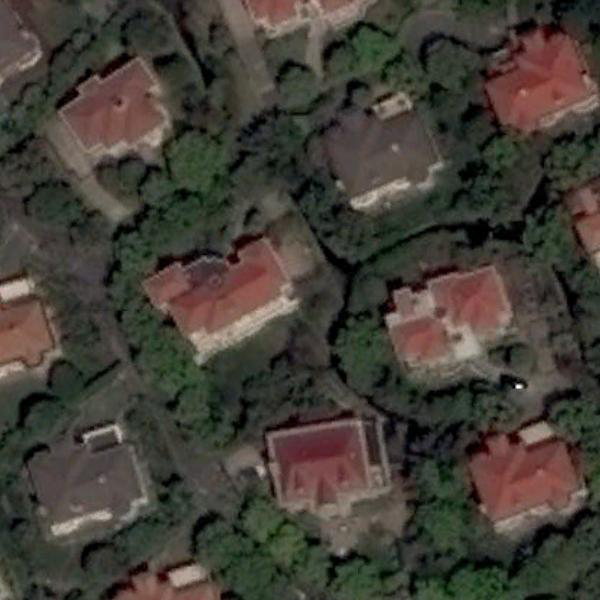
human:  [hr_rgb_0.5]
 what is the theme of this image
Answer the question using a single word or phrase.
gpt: medium residential